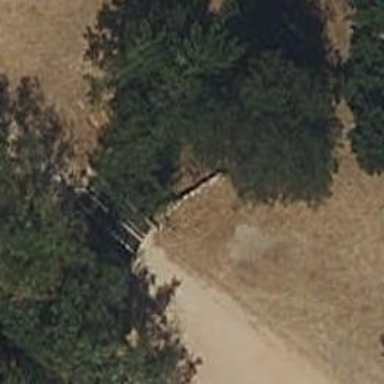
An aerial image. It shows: Path on compacted bridge with grade2 tracktype.